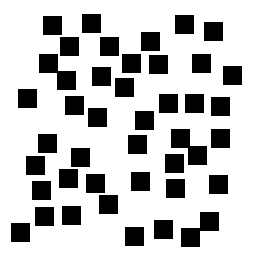
Squares: 44
Triangles: 0
Stars: 0
Total shapes: 44